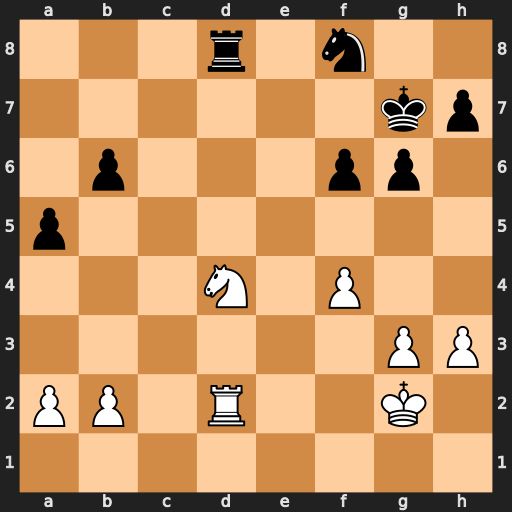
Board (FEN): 3r1n2/6kp/1p3pp1/p7/3N1P2/6PP/PP1R2K1/8
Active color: w
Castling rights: -
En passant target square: -
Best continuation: Nf5+ Kf7 Rxd8